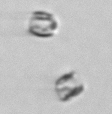
Label: Thalassiosira_sp_aff_mala